Question: I have an task where I need to count the occurrences of errors in a log file and I know how to do that. Now Im trying to change the font color of these occurrences. I have it kinda working but it doesn't change the whole word to the wanted color and for the next occurrence of that string it shifts over 3 characters.
See image below.

I searched for the word "Checked" and it gave me these results.
Below is the code that I am using
'''
NSArray * lines = [words componentsSeparatedByCharactersInSet:[NSCharacterSet newlineCharacterSet]];
wordresult = [lines componentsJoinedByString:@""];
if (occS2 == 1)
{
NSString * box2 = [_occSearchTwoTextBox stringValue];
NSUInteger countFatal = 0, length4 = [wordresult length];
NSRange range4 = NSMakeRange(0, length4);
while(range4.location != NSNotFound)
{
range4 = [wordresult rangeOfString: box2 options:NSCaseInsensitiveSearch range:range4];
[self.stringLogTextView setTextColor:[NSColor redColor] range:range4];
NSLog(@"Occurance Edited");
if(range4.location != NSNotFound)
{
range4 = NSMakeRange(range4.location + range4.length, length4 - (range4.location + range4.length));
countFatal++;
}
}
NSString * FatalCount = [NSString stringWithFormat:@"%lu", (unsigned long)countFatal];
[_customSearchTwoTextBox setStringValue:FatalCount];
}
'''
Can anyone please point me to where to why its shifting? I can only assume that it has something to do with my range but I'm not sure what to do to resolve.
Thanks for everyones time!
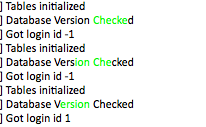
Answer: I'm not sure why your method isn't working correctly, but I would do it a different way. Using enumerateSubstringsInRange:options:usingBlock:, you can enumerate your string by word, and get the range of each word passed in to the method for you. If the word is "Checked", you can increment your count and also set the attributes for that range of a mutable attributed string. Here is an example of how to use that method,
'''
NSString *theText = @"] Tables initialized
]Database version Checked
]Got login id-1
] Tables initialized
]Database version Checked
]Got login id-1
] Tables initialized
]Database version Checked
]Got login id-1
";
NSMutableAttributedString *attrib = [[NSMutableAttributedString alloc] initWithString:theText];
NSDictionary *dict = @{NSForegroundColorAttributeName:[NSColor greenColor]};
__block int count = 0;
[theText enumerateSubstringsInRange:NSMakeRange(0, theText.length) options:NSStringEnumerationByWords usingBlock:^(NSString *substring, NSRange substringRange, NSRange enclosingRange, BOOL *stop) {
if ([substring isEqualToString:@"Checked"]) {
[attrib setAttributes:dict range:substringRange];
count ++;
};
}];
self.textView.textStorage.attributedString = attrib;
NSLog(@"count is: %d",count);
'''